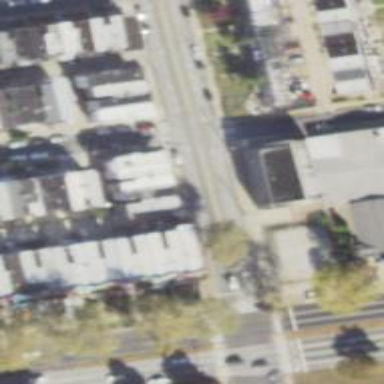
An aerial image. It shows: Alley classified as service road.